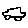
Label: car